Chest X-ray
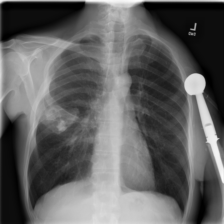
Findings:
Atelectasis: negative
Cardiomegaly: negative
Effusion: negative
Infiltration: negative
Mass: negative
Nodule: negative
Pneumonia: negative
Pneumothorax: negative
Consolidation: negative
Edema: negative
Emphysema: negative
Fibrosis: negative
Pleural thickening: negative
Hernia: negative